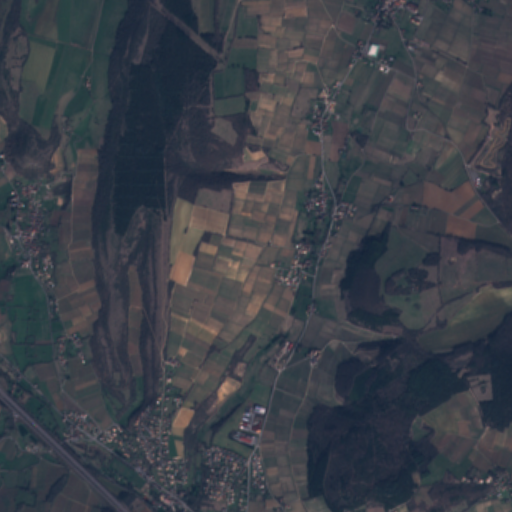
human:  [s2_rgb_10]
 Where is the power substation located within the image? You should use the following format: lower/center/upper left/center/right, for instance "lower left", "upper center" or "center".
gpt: The power substation is located in the upper right of the image.
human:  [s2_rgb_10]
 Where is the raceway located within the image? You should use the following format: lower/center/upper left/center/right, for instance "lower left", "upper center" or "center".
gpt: The raceway is located in the upper right of the image.
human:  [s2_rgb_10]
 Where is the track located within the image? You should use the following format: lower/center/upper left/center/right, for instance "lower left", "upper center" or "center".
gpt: The track is located in the upper right of the image.
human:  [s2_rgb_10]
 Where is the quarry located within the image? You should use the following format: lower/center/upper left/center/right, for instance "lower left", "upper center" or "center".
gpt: There is no quarry in the image.